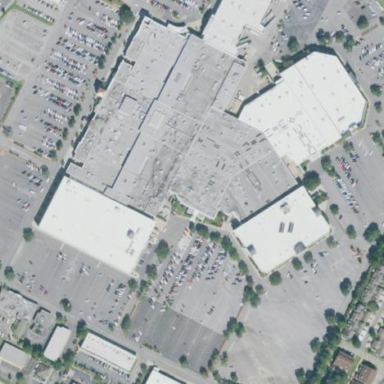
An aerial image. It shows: Retail area.